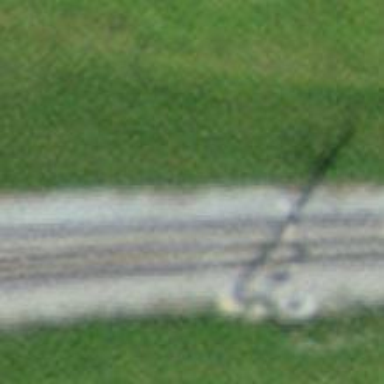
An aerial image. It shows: Railway switch with turnout to the right.